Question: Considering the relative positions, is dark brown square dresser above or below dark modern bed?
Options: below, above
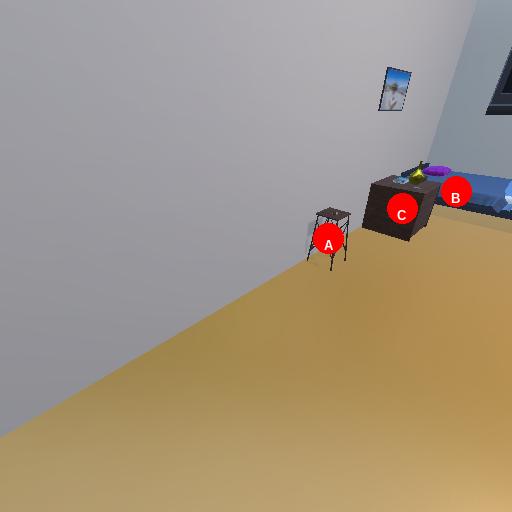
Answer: below